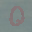
Label: 0